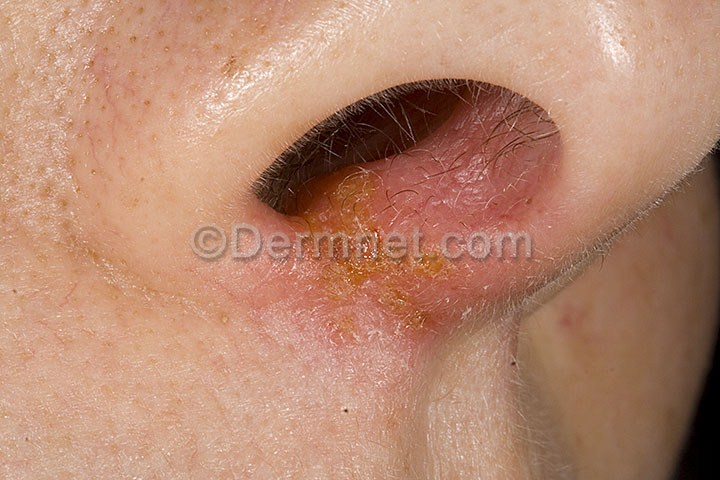
Disease: Cellulitis Impetigo and other Bacterial Infections